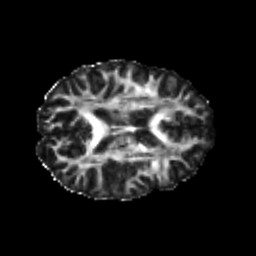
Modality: FA
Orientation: axial
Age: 26
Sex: female
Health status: healthy
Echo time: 0.074 s